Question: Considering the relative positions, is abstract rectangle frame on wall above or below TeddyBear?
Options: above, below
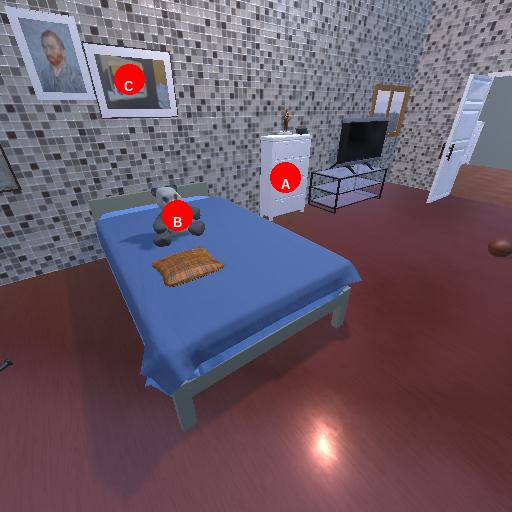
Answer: above